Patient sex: M
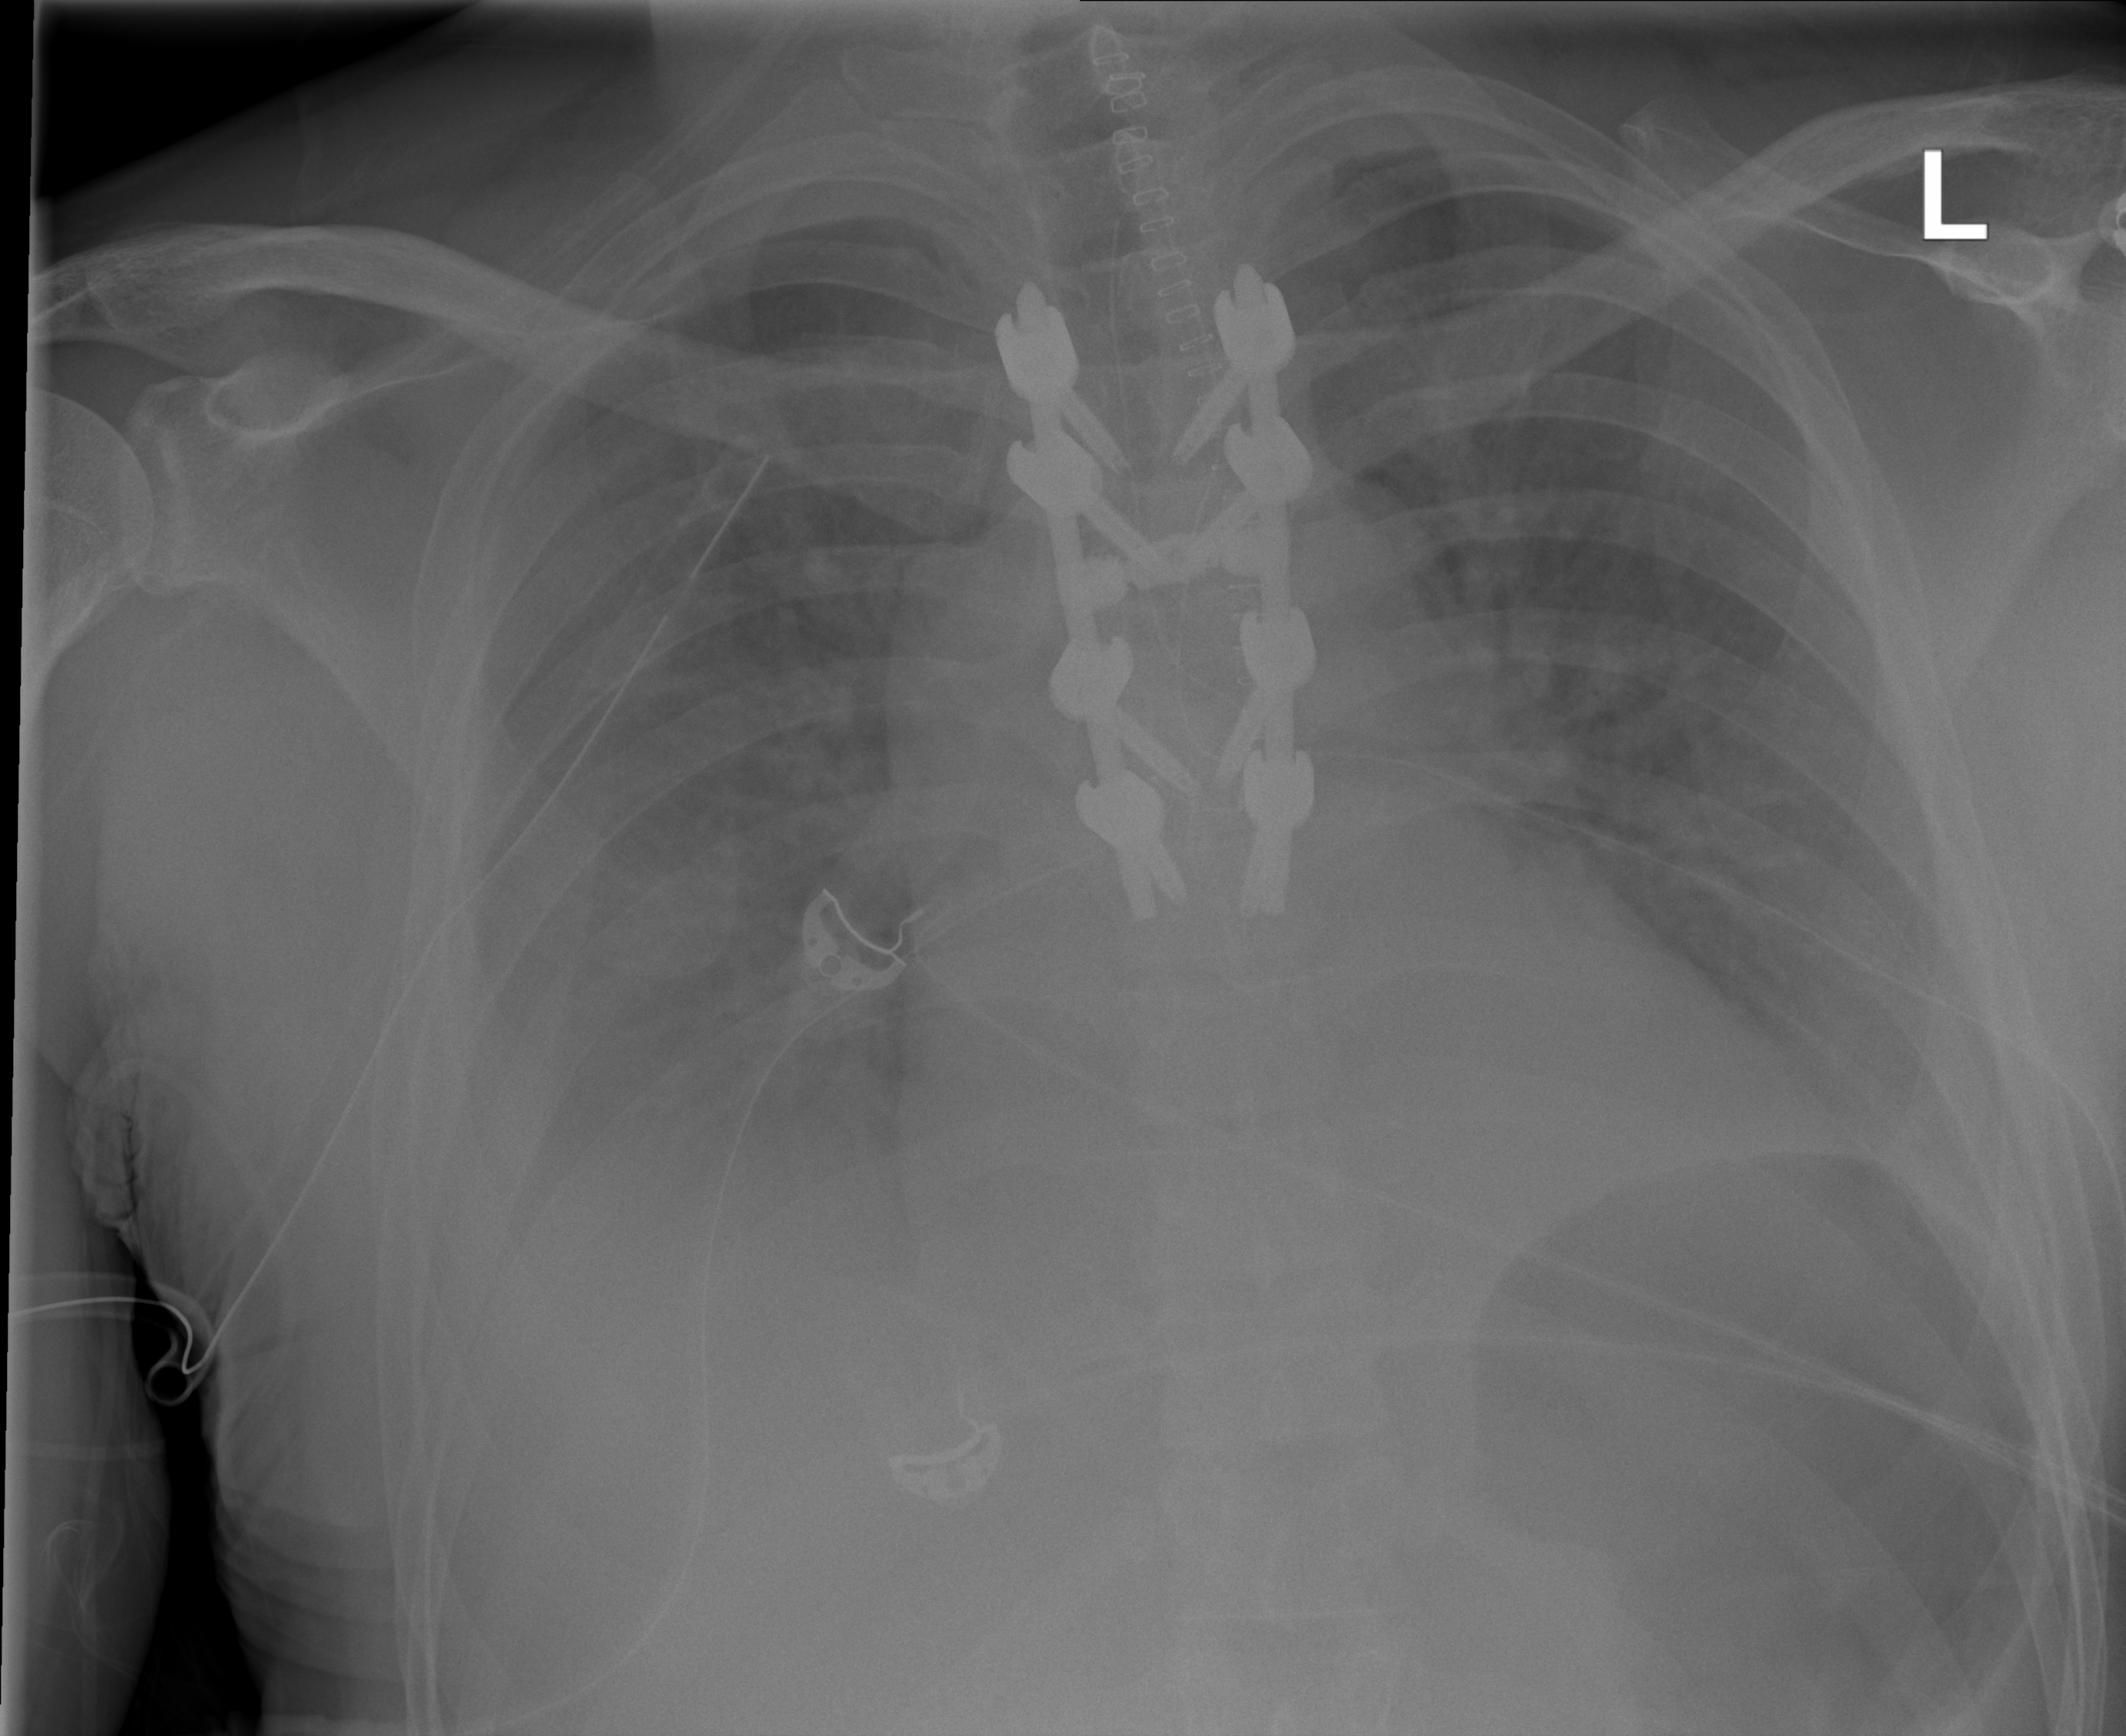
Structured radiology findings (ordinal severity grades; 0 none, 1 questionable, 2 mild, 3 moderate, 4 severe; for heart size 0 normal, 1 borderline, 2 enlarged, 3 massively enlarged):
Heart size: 2
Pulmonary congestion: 2
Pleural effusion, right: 3
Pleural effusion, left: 2
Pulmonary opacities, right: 2
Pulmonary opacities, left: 2
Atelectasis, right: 2
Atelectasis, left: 2